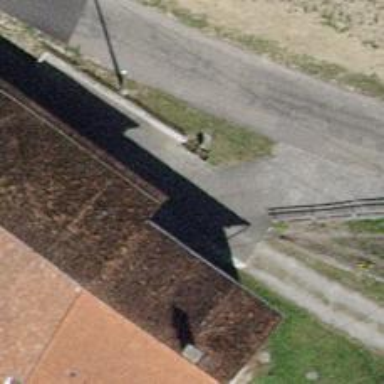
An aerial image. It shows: Driveway made of paving stones.